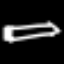
Label: pencil